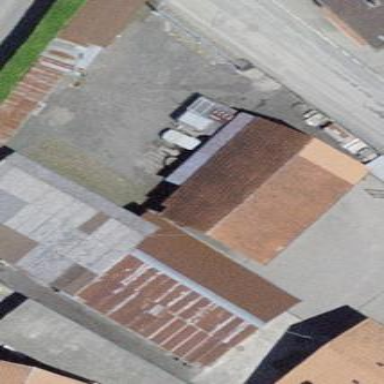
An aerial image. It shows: Barn.